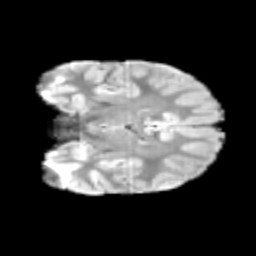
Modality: T2w
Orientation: coronal
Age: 12
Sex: male
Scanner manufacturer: siemens
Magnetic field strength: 3 T
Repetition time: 3.8 s
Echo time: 0.07 s